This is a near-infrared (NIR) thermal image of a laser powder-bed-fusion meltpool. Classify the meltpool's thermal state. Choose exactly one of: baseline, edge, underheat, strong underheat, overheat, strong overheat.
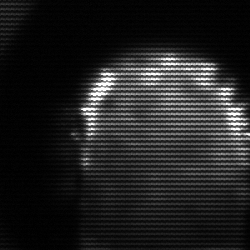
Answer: baseline